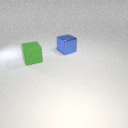
large green rubber cube in front of large blue metal cube